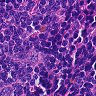
Metastatic tissue present: no